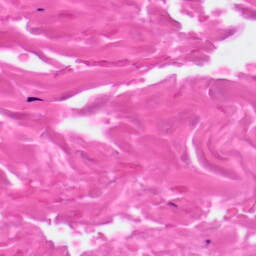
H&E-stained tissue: Skin